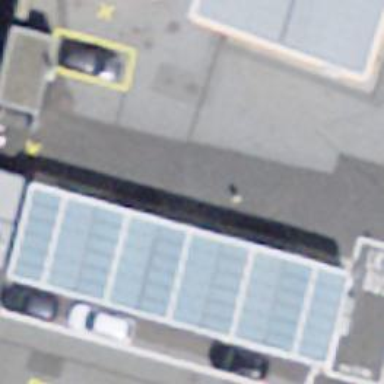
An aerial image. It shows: Car wash facility.